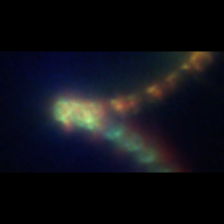
Taxon: Chaetoceros
Group: Diatoms